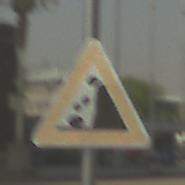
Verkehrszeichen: SteinschlagRechts
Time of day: MorningAfternoon
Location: Outdoor (Suburban)
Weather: Clear
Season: NotSpecified
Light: Natural